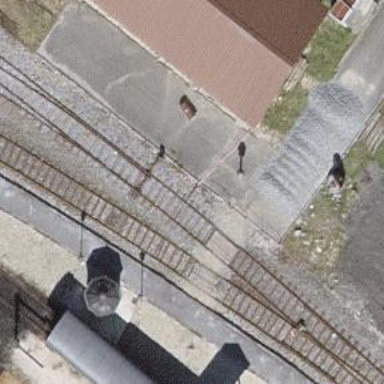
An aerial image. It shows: Preserved railway with one track passing through service yard.